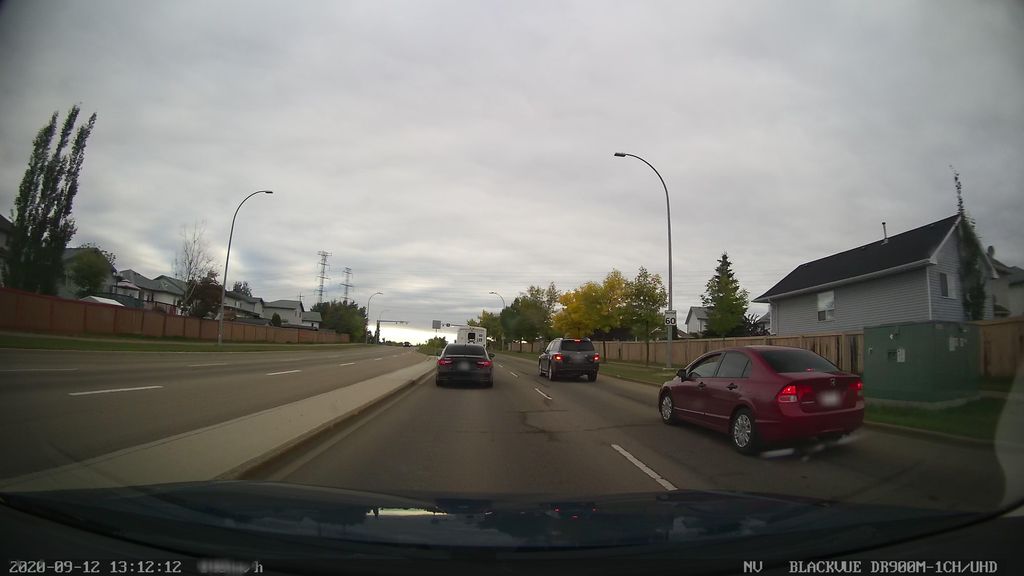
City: edmonton